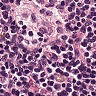
Metastatic tissue present: no